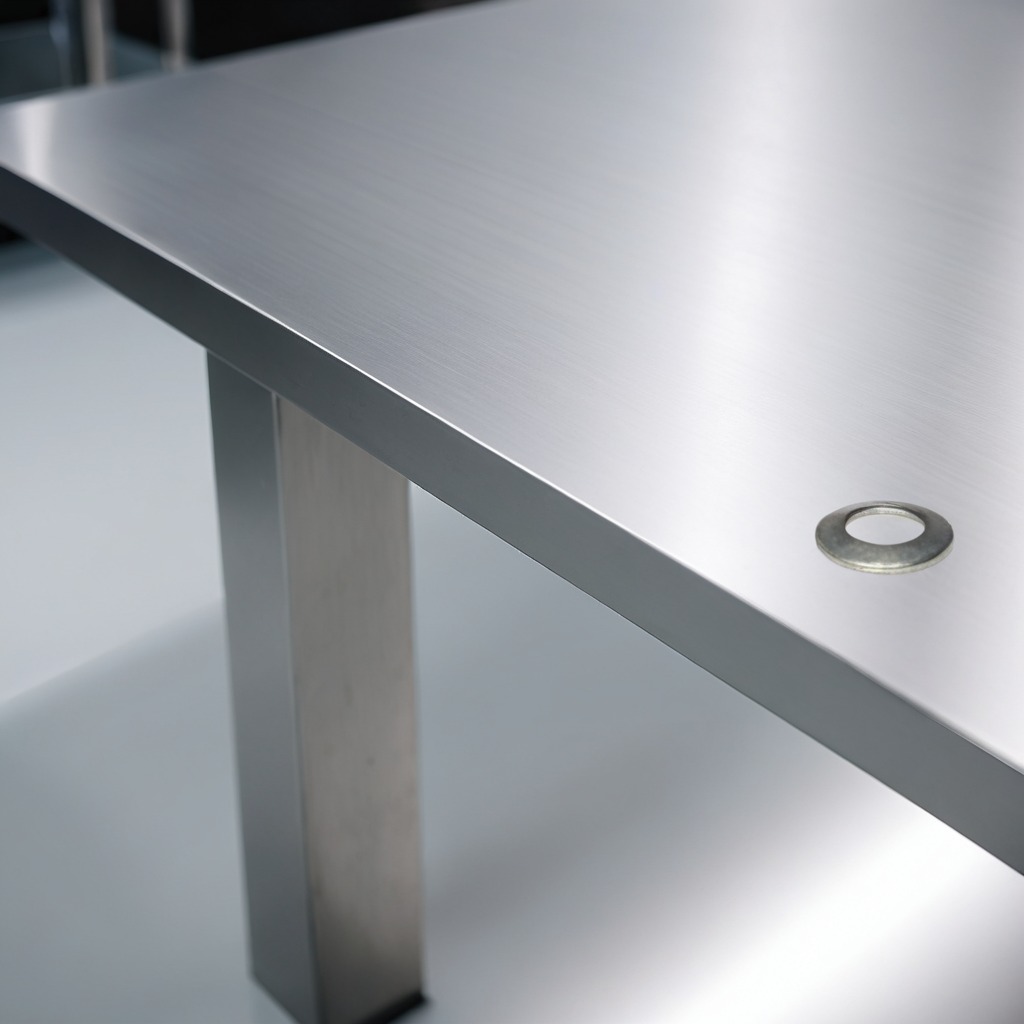
A flat metal washer lies on a stainless steel table in a high-end prototyping lab.